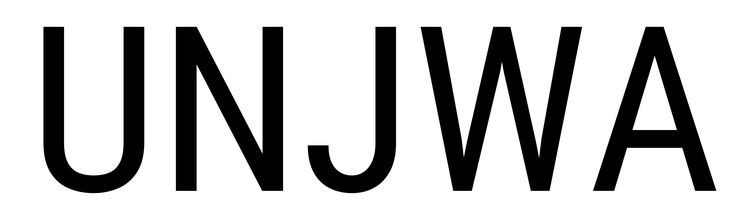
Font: Roboto_Condensed_Regular